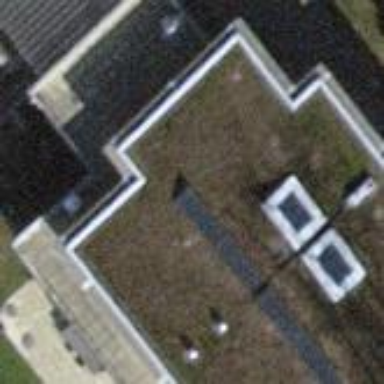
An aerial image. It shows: Terrace building.